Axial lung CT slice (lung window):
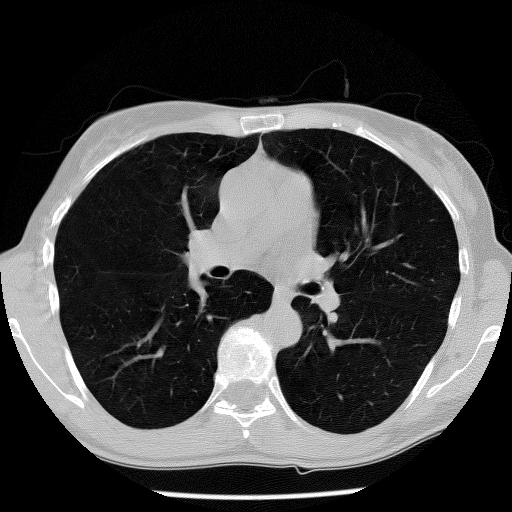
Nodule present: no